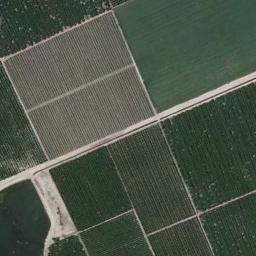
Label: rectangular_farmland